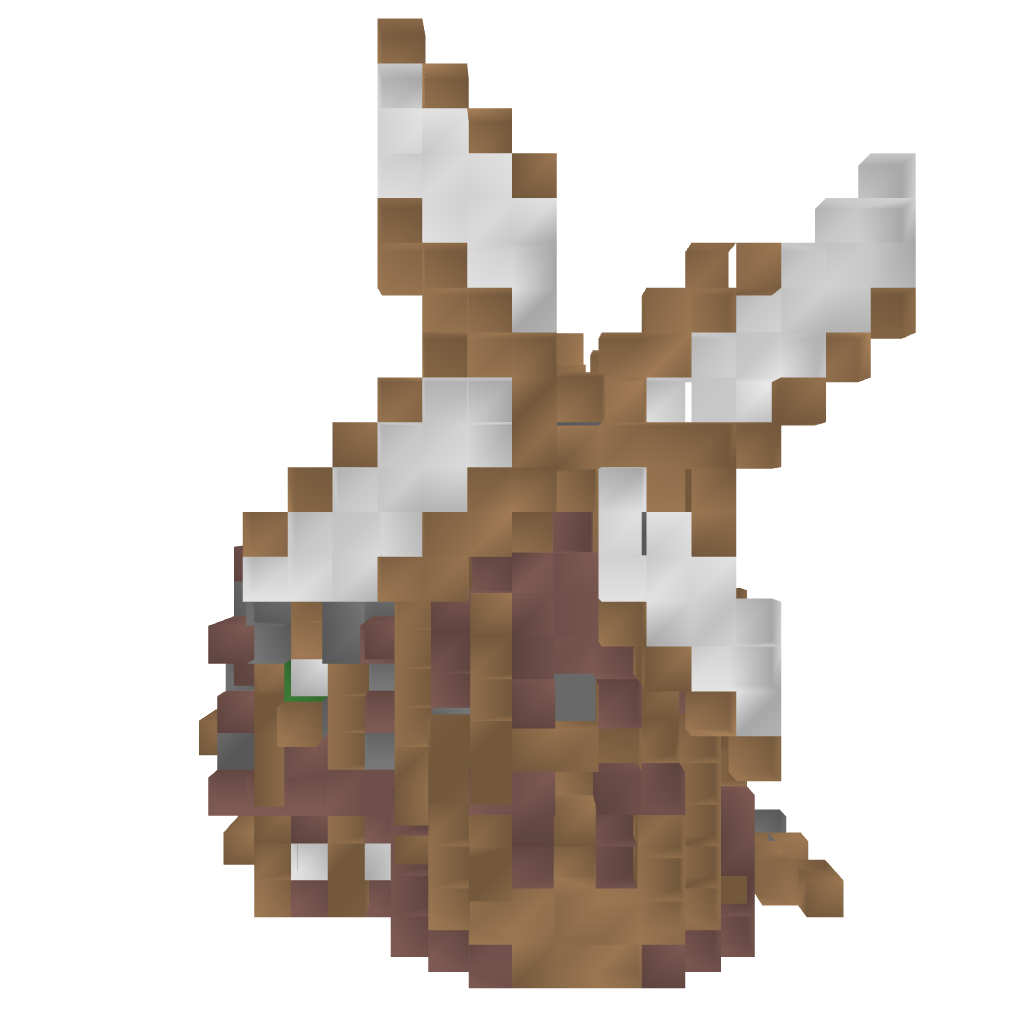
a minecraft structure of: Estate bad low quality